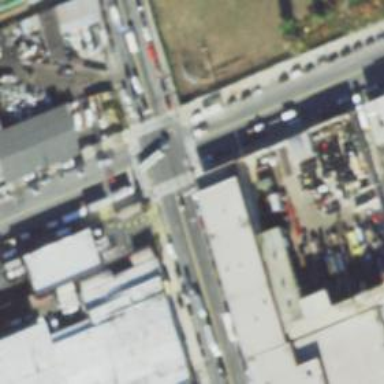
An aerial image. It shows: Crossing road.